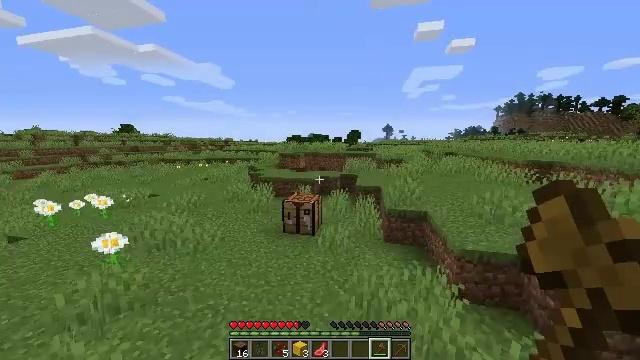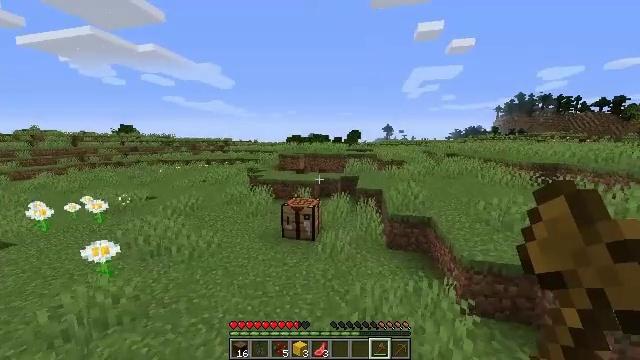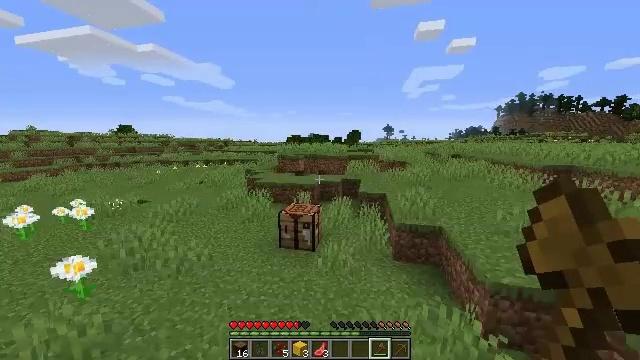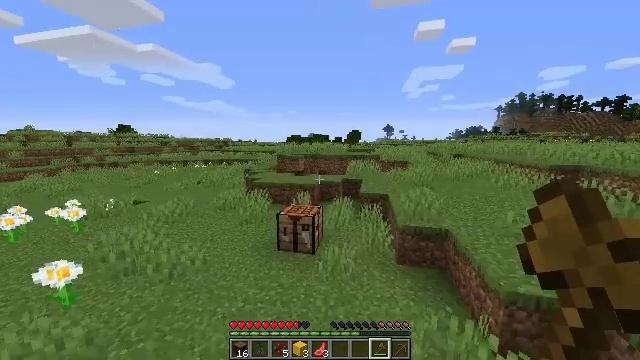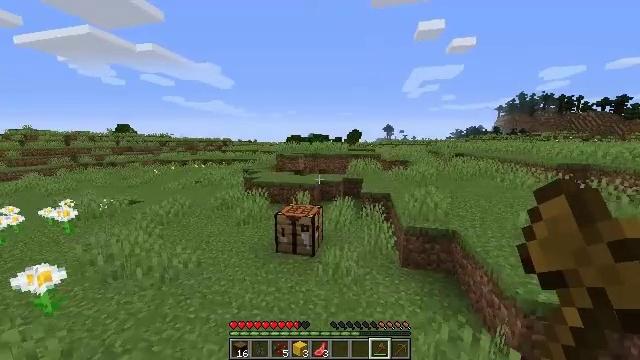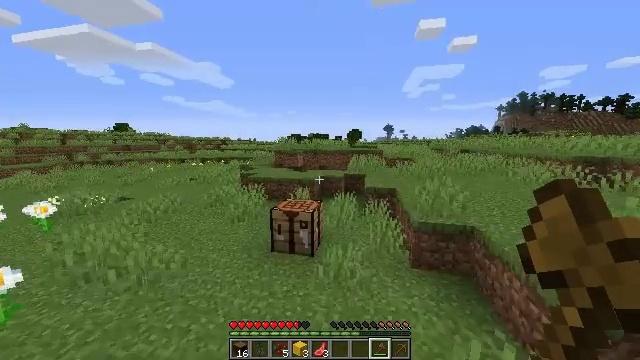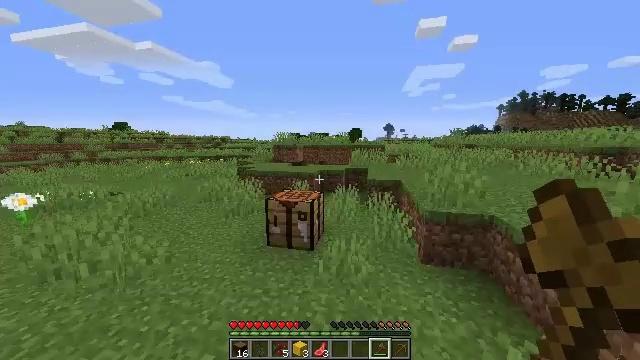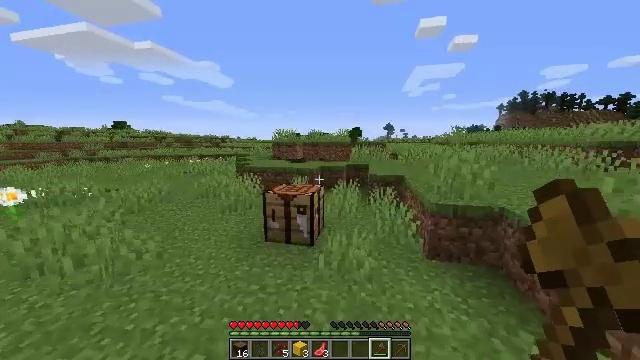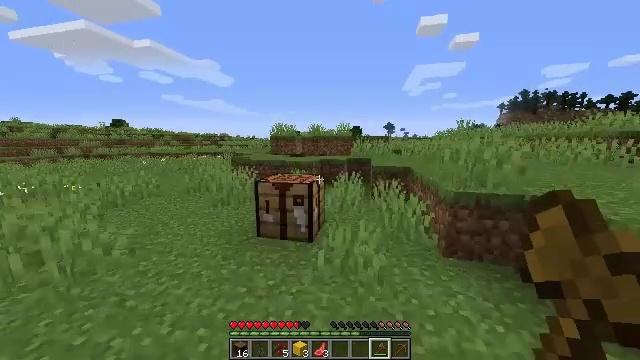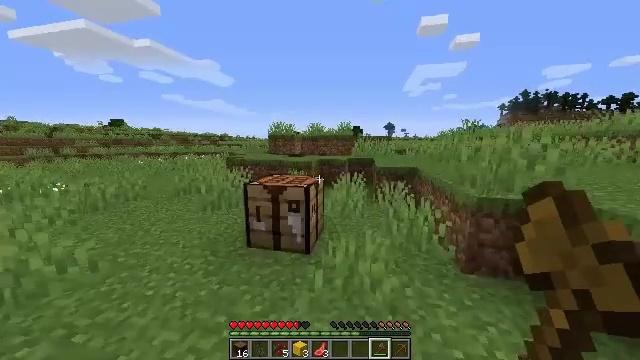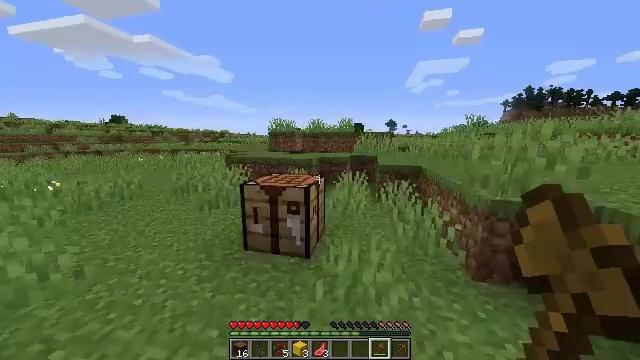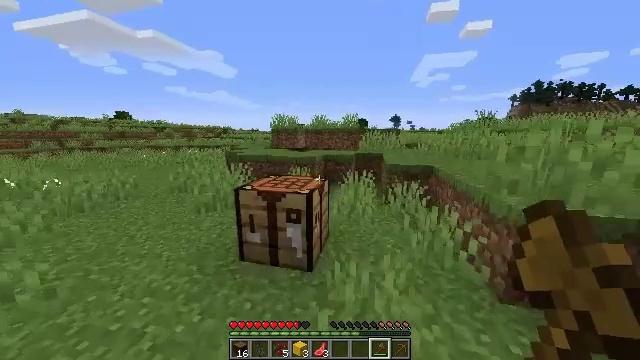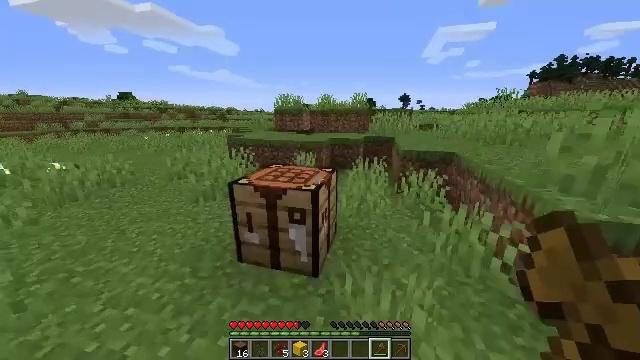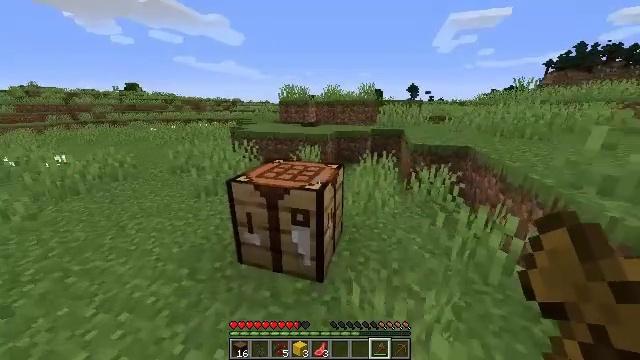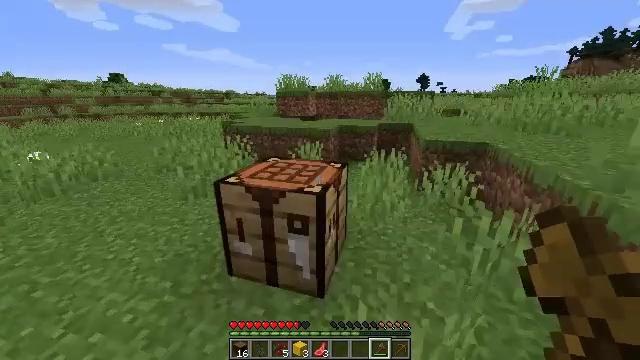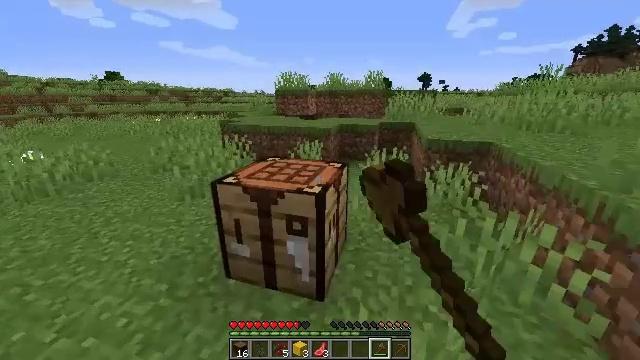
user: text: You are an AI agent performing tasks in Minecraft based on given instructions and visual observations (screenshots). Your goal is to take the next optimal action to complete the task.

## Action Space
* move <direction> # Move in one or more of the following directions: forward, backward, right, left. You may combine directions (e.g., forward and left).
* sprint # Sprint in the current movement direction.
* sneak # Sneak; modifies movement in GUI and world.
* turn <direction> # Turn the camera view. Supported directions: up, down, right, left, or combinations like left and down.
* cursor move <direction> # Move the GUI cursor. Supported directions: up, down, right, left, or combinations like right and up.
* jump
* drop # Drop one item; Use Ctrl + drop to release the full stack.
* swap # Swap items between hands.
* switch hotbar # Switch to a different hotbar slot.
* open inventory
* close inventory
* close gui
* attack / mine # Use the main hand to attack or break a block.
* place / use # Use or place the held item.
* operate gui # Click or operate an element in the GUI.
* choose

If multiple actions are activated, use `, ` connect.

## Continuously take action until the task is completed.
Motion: motion action
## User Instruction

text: Create a yellow bed with the right materials.
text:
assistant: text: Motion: move forward, jump
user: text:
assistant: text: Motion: move forward, jump
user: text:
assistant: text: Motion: move forward
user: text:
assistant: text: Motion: move forward
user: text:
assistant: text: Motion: move forward
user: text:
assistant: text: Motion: move forward
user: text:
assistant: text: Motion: move forward
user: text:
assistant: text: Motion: move forward
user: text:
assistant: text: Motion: move forward
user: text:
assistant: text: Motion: move forward
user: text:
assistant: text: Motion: move forward
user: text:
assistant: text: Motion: move forward, turn left and down
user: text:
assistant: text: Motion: turn left and down
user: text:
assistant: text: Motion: use / place
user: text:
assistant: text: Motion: use / place
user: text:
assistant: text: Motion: use / place
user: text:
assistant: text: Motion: no_op
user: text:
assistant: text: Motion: no_op
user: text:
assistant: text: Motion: open gui
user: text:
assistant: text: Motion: no_op
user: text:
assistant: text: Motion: no_op
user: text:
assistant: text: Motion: cursor move down
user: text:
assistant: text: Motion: cursor move right and down
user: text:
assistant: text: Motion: cursor move down
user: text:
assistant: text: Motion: cursor move right and down
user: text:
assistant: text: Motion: cursor move right
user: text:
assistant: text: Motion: no_op
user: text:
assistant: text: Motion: cursor move left and up
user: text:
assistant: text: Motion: cursor move left and up
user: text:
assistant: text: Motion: cursor move left and up